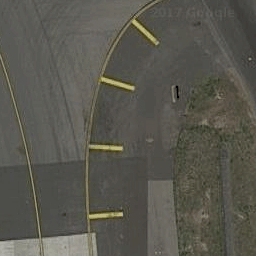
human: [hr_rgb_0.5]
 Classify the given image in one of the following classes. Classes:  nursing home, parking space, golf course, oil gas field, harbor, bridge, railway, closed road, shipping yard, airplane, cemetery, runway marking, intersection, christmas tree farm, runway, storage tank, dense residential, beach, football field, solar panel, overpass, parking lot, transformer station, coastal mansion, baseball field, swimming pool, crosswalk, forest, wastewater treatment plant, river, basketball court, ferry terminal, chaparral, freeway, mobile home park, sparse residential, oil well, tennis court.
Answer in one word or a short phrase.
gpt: runway marking